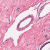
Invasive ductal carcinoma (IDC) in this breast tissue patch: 0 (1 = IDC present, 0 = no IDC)